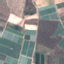
Land use / land cover: PermanentCrop